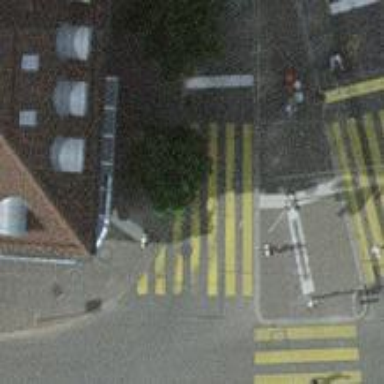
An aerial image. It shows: Crossing with traffic signals.